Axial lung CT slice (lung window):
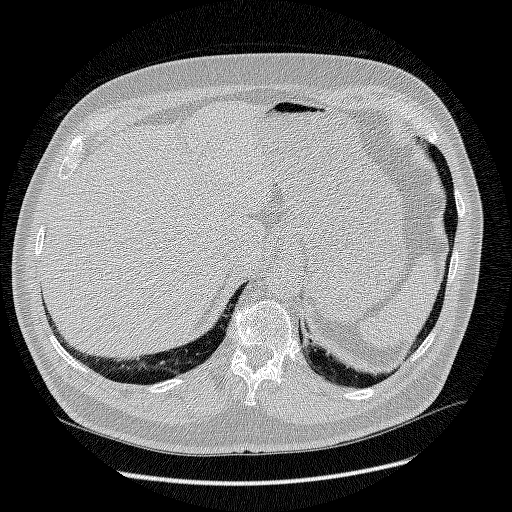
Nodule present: no